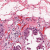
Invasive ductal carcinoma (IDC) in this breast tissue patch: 0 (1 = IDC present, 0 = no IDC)